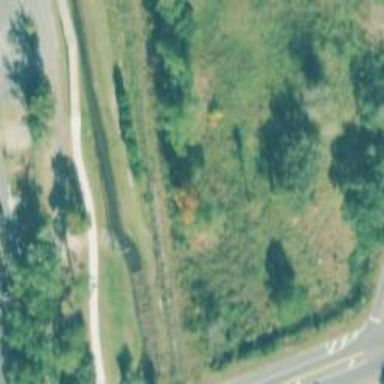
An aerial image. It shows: Disused railway spur.